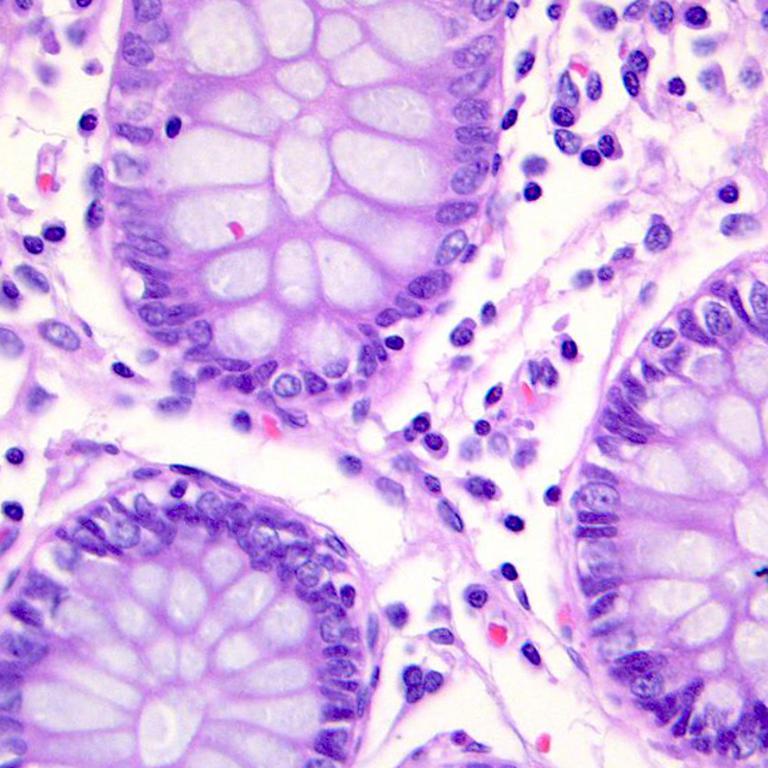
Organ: colon
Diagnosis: benign